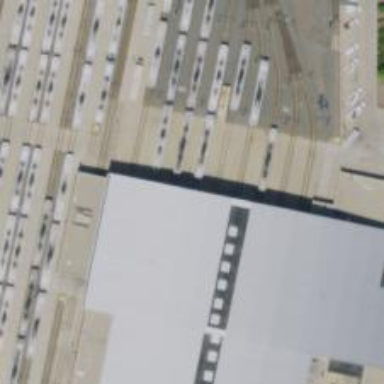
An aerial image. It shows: Light rail service yard with electrified contact line. The yard includes building passage tunnel.